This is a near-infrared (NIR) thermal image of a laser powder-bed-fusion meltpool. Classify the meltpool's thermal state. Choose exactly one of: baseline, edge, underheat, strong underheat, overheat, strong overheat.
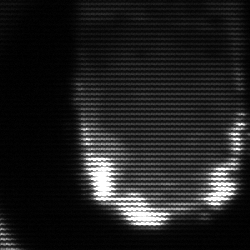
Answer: strong underheat